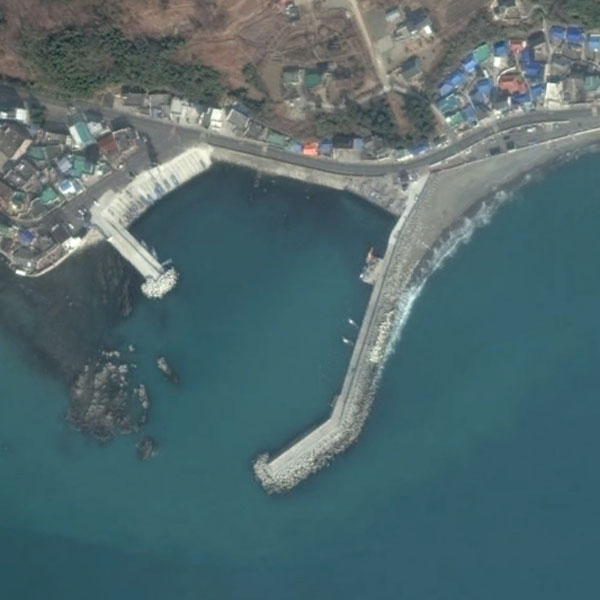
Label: Port